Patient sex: M
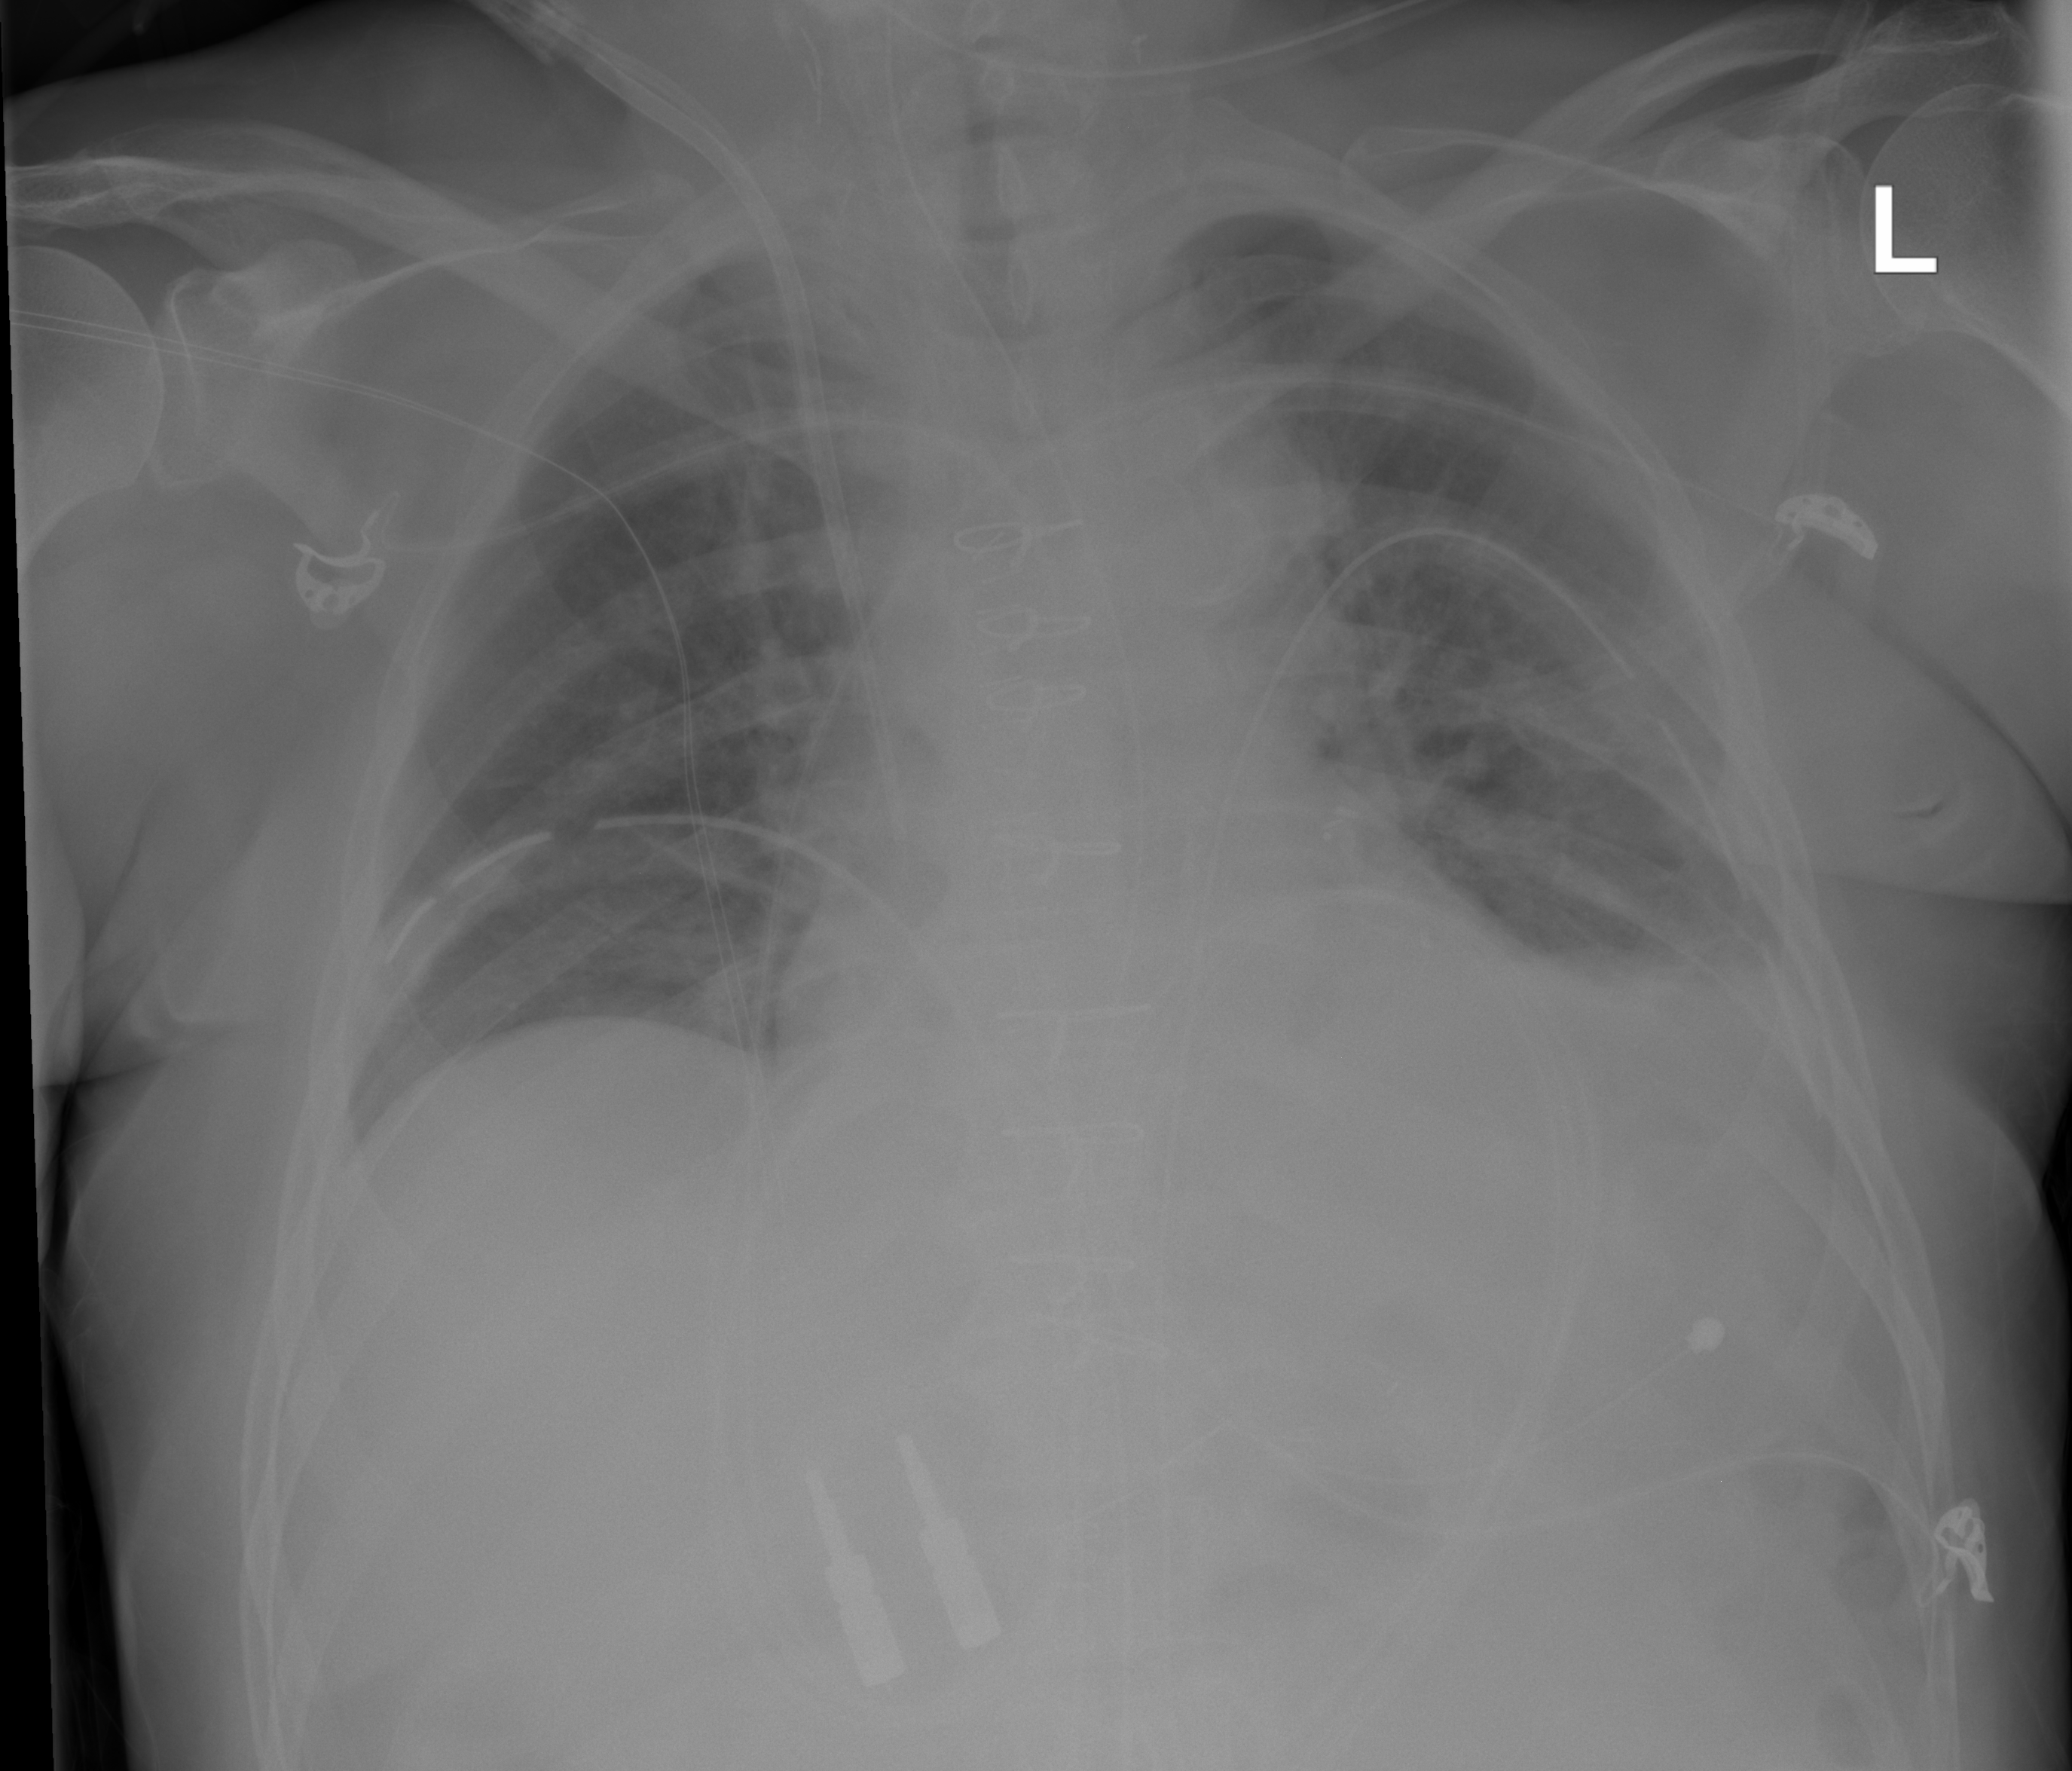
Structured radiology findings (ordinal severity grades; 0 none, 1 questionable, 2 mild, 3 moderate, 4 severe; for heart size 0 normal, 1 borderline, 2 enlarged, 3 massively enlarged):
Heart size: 0
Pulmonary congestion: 0
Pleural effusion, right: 0
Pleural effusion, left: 2
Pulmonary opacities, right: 0
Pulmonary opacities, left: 0
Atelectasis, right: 0
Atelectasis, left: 2